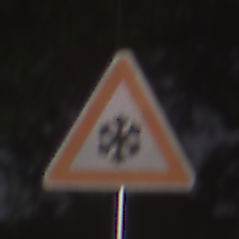
Verkehrszeichen: SchneeOderEisglaette
Umgebung: Outdoor, Suburban
Tageszeit: Night
Wetter: PartlyCloudy
Licht: Artificial
Jahreszeit: NotSpecified
Kontrast: HighContrast